Question: I need to make an excel spreadsheet that accepts user input in one of two columns on the sheet. Whichever column does not have the manual input needs to calculate its value. To illustrate:

In this picture, there is a relationship between the three columns. Total Price = (Price / Unit) * (Unit Count).
The users of my spreadsheet will do one of two things:
1. They will manually enter a value for "Price / Unit." If this happens, the "Total Price" needs to calculate (Price / Unit * Unit Count).
2. They will manually enter a value for "Total Price." If this happens, the "Price / Unit" needs to calculate (Total Price / Unit Count).
Is there a formula that will enable this? Maybe an "If-C1-is-a-formula" function?? I'm thinking this is impossible.
EDIT: Macros are a no-go for me. Sorry for not mentioning it sooner. I will be developing this with Apache POI through Java, which <URL>.
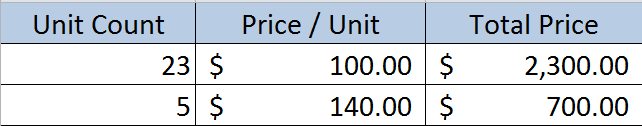
Answer: If macros are not an option, then you will need a slightly different setup, like so:

On the left, is what the user will fill in. They will enter the 'Unit Count' and the 'Price' and then in column C they will select a 'Price Type' which is a validation drop-down list pointing to '$F$1:$G$1' (Price / Unit, Total price). Once they have selected the price type, the table will automatically populate appropriately by using formulas.
In cell E2 and copied down (Unit Count):
'''
=IF(A2="","",A2)
'''
In cell F2 and copied down (Price / Unit):
'''
=IF(COUNTBLANK(A2:C2)>0,"",IF(C2=F$1,B2,B2/A2))
'''
In cell G2 and copied down (Total Price):
'''
=IF(COUNTBLANK(A2:C2)>0,"",IF(C2=G$1,B2,B2*A2))
'''
Then you can format columns F and G to desired (in this case, you would probably format them as currency or accounting).
I should also mention that the resulting table can be on a different sheet, you will just need to use a named range for your data validation drop down list (or hard code it if it's only two options).